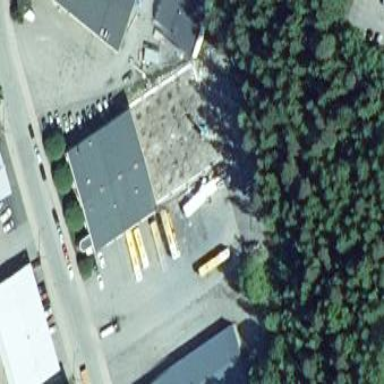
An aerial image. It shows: Industrial area designated as bus depot.